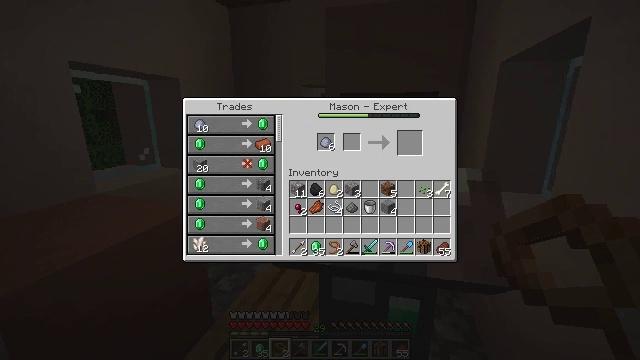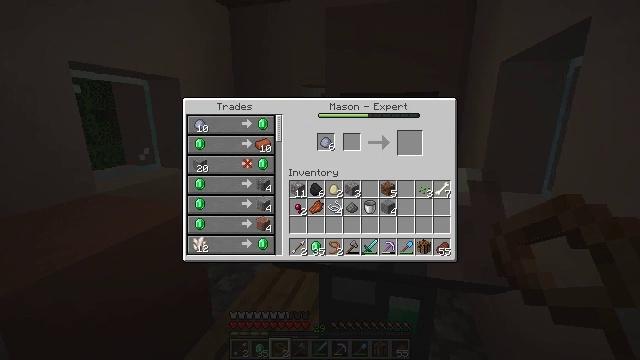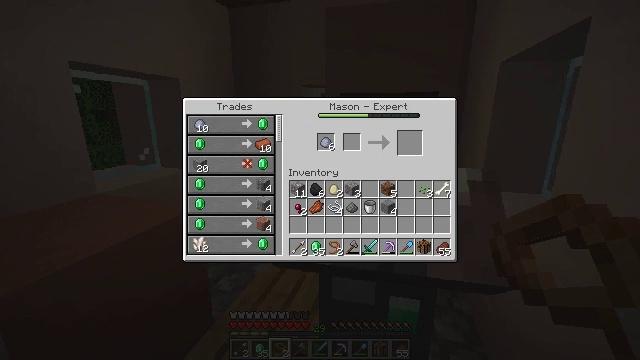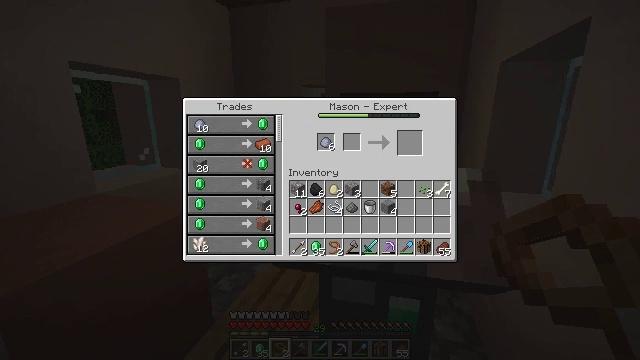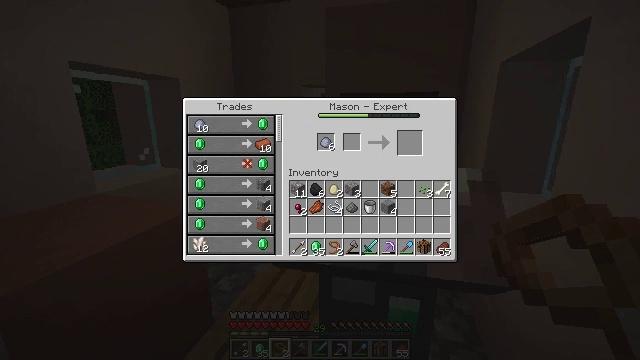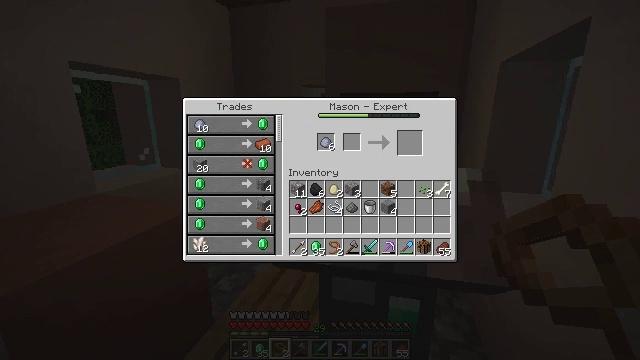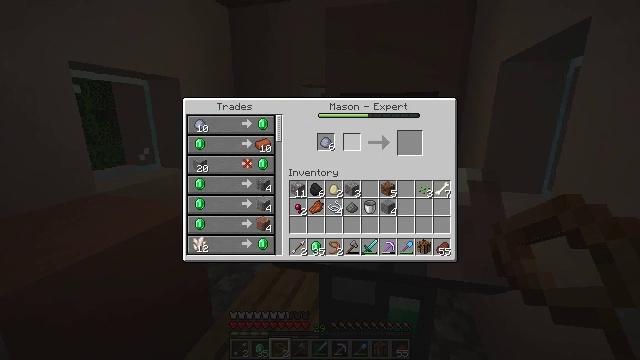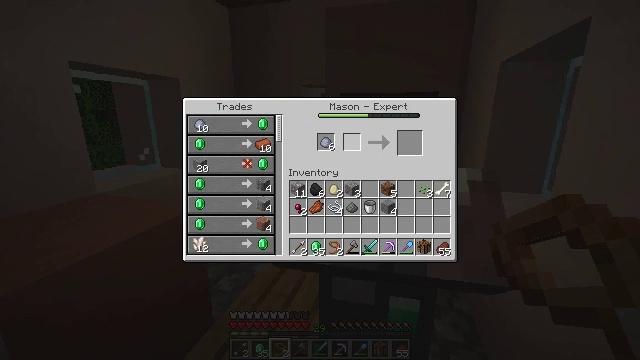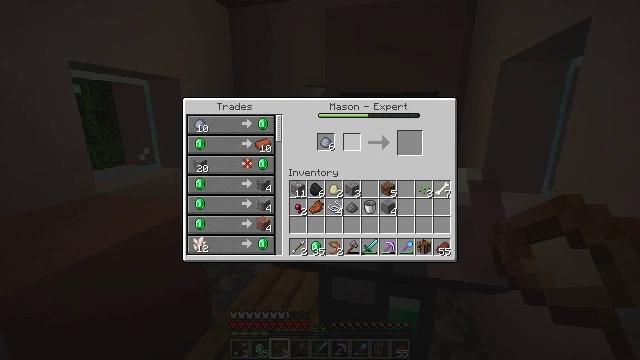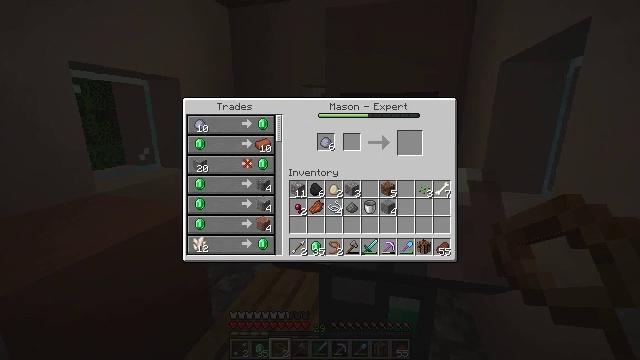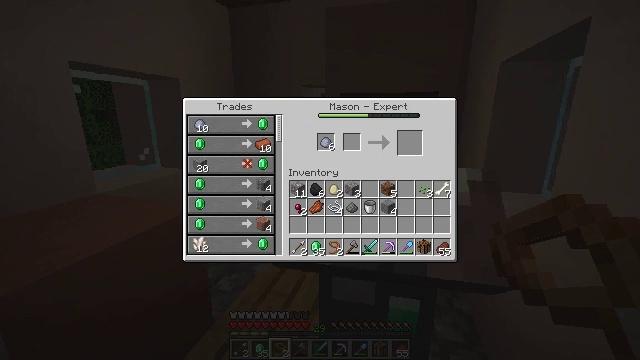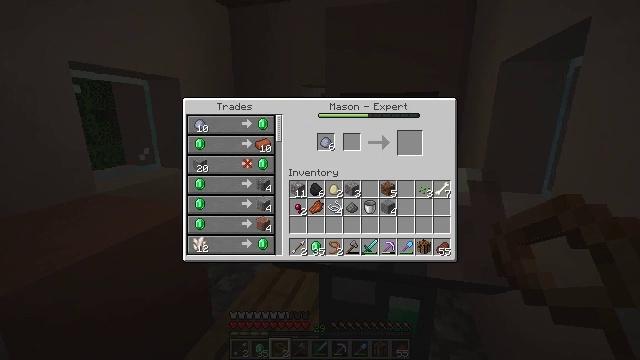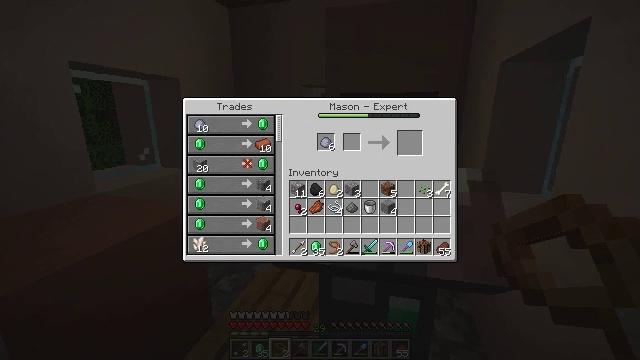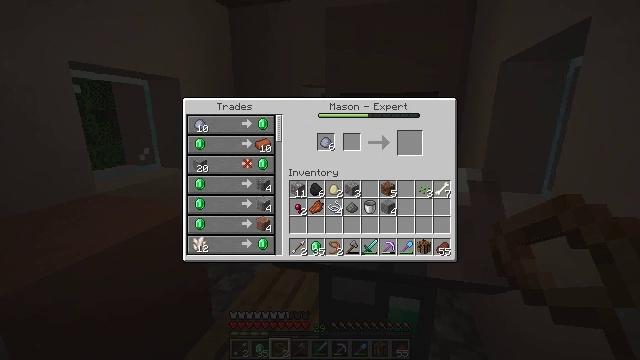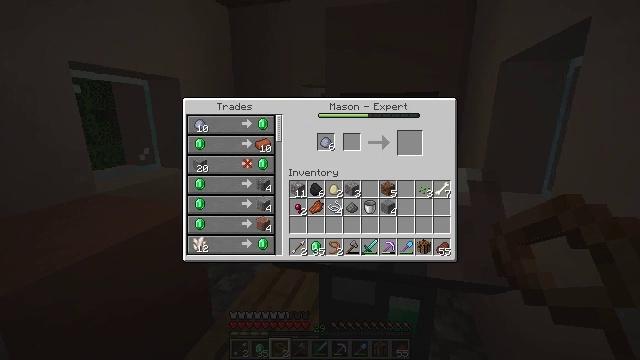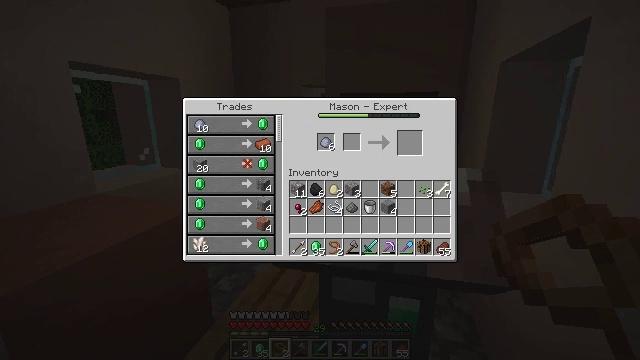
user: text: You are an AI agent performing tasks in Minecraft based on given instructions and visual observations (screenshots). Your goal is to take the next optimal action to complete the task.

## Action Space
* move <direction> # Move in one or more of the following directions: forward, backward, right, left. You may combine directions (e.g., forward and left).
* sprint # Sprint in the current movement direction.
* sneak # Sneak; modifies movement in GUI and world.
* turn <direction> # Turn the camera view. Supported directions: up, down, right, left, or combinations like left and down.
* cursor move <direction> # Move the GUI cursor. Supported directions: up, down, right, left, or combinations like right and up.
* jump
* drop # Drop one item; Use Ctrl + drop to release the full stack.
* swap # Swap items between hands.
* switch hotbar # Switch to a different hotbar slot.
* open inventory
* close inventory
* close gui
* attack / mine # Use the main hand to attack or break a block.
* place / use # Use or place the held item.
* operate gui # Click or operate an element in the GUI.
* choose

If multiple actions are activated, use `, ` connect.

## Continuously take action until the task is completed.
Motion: motion action
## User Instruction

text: Use red terracotta to craft red glazed terracotta in the furnace.
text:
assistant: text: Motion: sneak
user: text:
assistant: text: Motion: no_op
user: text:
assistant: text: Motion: no_op
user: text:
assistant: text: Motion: no_op
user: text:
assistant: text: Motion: no_op
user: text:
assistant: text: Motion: cursor move left and down
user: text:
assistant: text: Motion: no_op
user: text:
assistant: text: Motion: no_op
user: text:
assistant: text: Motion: no_op
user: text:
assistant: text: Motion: no_op
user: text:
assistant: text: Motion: no_op
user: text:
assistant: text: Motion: no_op
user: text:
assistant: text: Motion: no_op
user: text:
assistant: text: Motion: no_op
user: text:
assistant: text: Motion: no_op
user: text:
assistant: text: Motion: no_op
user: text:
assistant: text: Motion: no_op
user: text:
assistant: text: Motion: no_op
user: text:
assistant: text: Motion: no_op
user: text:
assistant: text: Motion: no_op
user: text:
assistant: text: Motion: no_op
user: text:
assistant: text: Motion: no_op
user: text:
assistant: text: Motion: no_op
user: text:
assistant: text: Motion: no_op
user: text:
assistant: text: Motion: no_op
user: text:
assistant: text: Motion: no_op
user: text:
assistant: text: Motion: no_op
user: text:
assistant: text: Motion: no_op
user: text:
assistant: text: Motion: no_op
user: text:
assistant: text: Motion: no_op